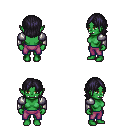
a pixel art fantasy rpg character, female body template, orc, green skin, steel arm armor, magenta pants, raven long bangs hairstyle, four views (front, back, left, right), 2x2 character sprite sheet, small pixel art, hard edges, no anti-aliasing